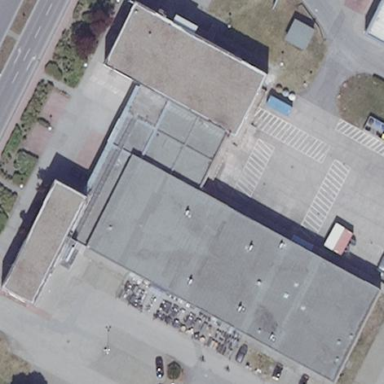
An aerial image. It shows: Building with flat grey roof.